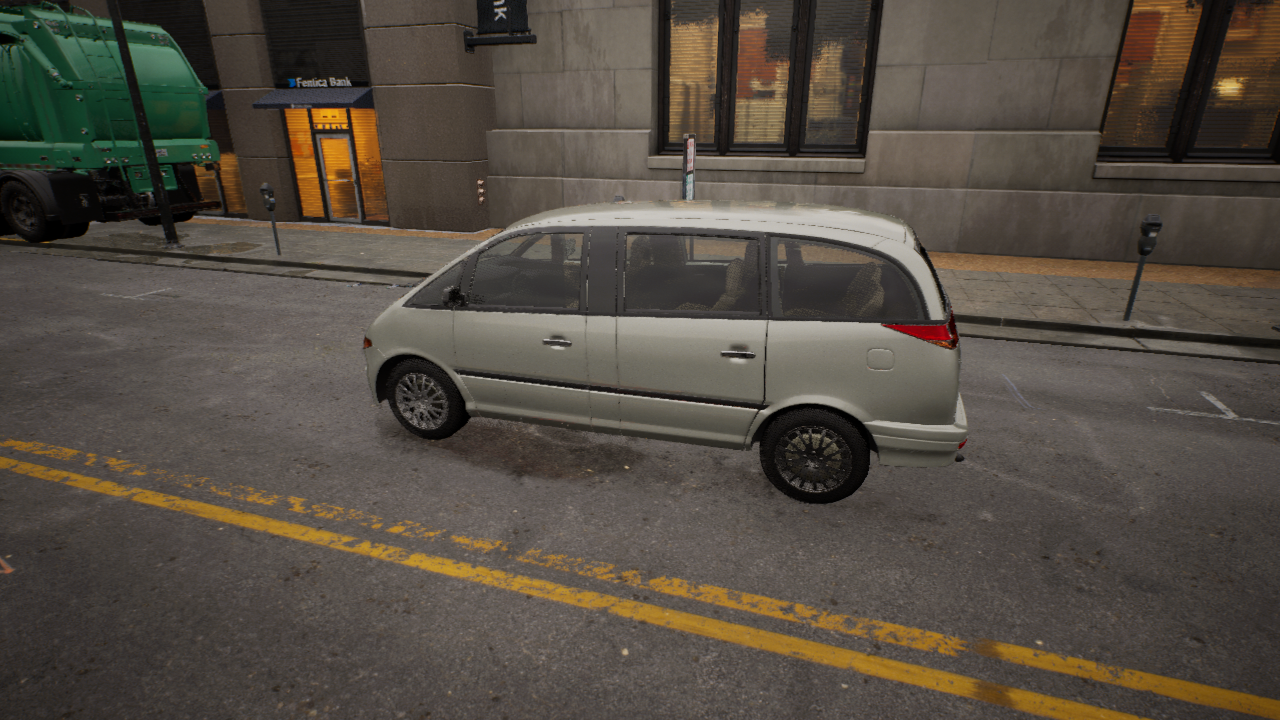
Venue: downtown
Lighting: golden hour
Vehicle rig: minivan